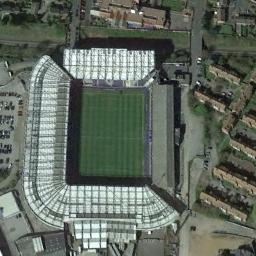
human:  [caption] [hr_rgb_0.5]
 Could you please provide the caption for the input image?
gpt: The stadium is on the grass next to some buildings and trees .

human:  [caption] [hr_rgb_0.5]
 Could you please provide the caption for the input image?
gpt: There are rows of buildings around this oval stadium .

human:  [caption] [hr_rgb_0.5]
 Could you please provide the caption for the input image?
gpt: Square stadium surrounded by buildings and roads .

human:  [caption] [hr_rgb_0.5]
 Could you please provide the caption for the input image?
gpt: There are many buildings of different shapes and sizes next to the stadium .

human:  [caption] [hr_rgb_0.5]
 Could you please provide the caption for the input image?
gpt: There are some buildings near the stadium .